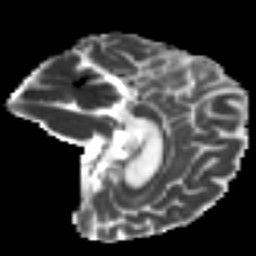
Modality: MD
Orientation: sagittal
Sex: male
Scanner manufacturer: ge
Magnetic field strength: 3 T
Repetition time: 7 s
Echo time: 0.08 s